高一 · 立体几何学
一个三棱柱的底面是边长为 3 的正三角形, 侧棱垂直于底面, 它的三视图如图 1-3-13 所示, $A A_{1}=3$.

(1)请画出它的直观图;

(2)求这个三棱柱的表面积和体积.

正视图

侧视图

俯视图

图 1-3-13
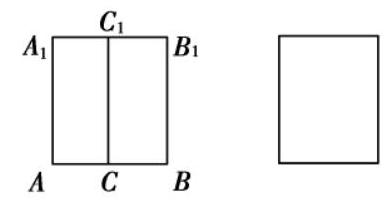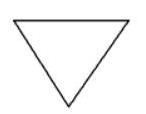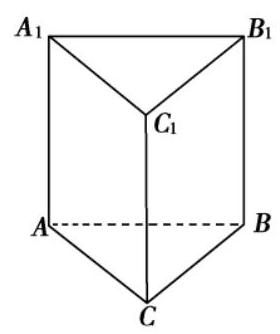
答案: (1)直观图如图所示。

(2)由题意可知,

$S_{\triangle A B C}=\frac{1}{2} \times 3 \times \frac{3 \sqrt{3}}{2}=\frac{9 \sqrt{3}}{4}$.

$S_{\text {㑑 }}=3 \times A C \times A A_{1}=3 \times 3 \times 3=27$.

故这个三棱柱的表面积为 $27+2 \times \frac{9 \sqrt{3}}{4}=27+\frac{9 \sqrt{3}}{2}$.

这个三棱柱的体积为 $\frac{9 \sqrt{3}}{4} \times 3=\frac{27 \sqrt{3}}{4}$.